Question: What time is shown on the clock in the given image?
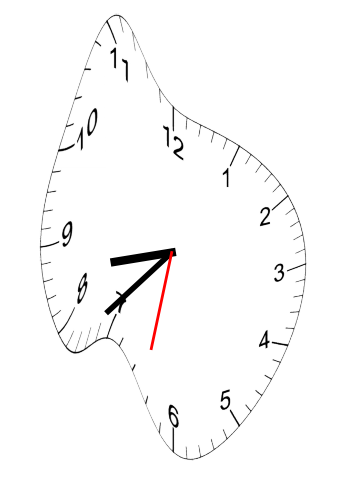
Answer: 08:37:32